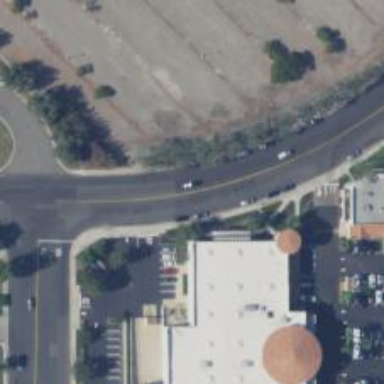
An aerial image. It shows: Tertiary road with asphalt surface and sidewalk on the left.